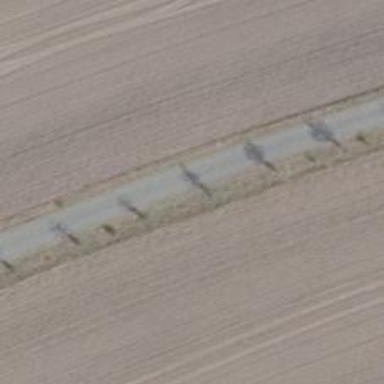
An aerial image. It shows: Asphalt path through agricultural land.